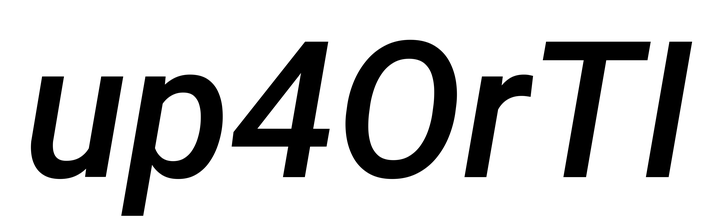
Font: Roboto-Italic_Medium_Italic